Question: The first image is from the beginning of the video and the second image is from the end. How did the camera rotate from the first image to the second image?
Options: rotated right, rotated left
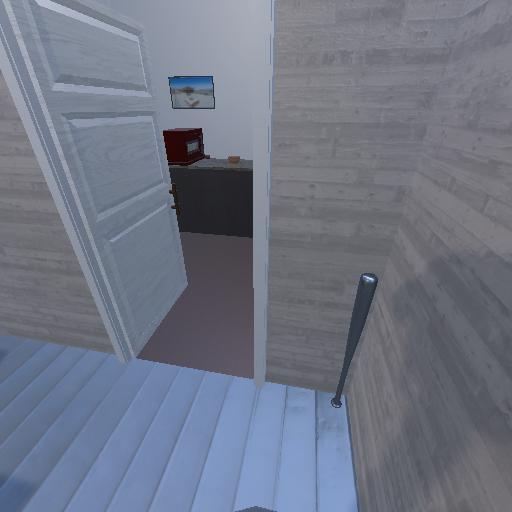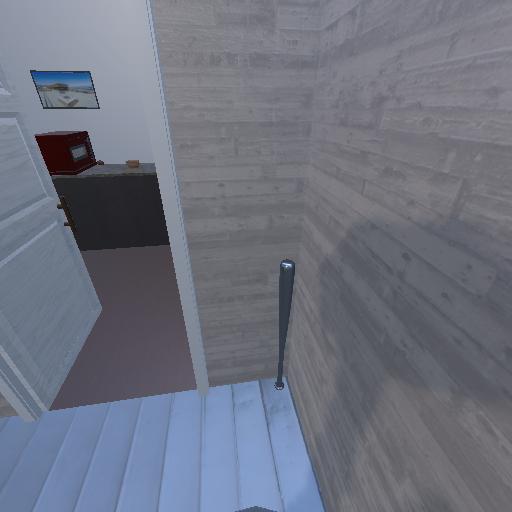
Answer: rotated right